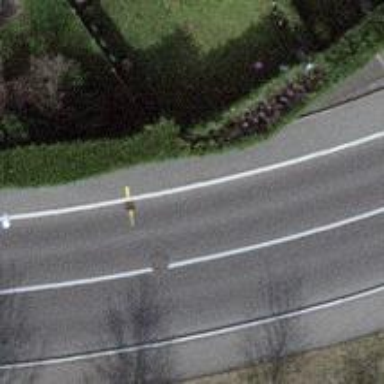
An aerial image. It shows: Asphalt sidewalk along cycleway.